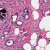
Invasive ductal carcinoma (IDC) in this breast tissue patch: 1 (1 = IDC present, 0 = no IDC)